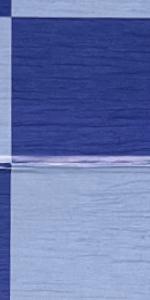
Label: Empty